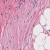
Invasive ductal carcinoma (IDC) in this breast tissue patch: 0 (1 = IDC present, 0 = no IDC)